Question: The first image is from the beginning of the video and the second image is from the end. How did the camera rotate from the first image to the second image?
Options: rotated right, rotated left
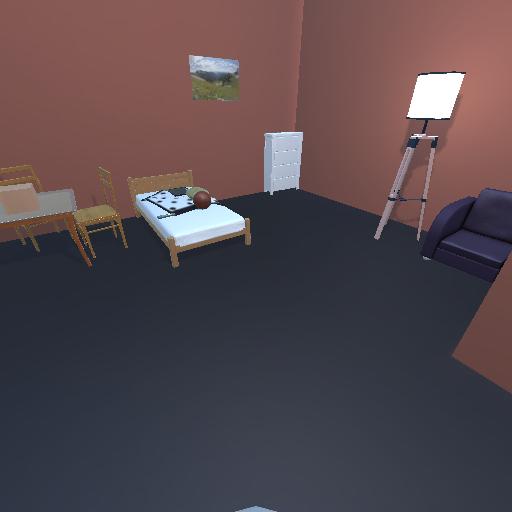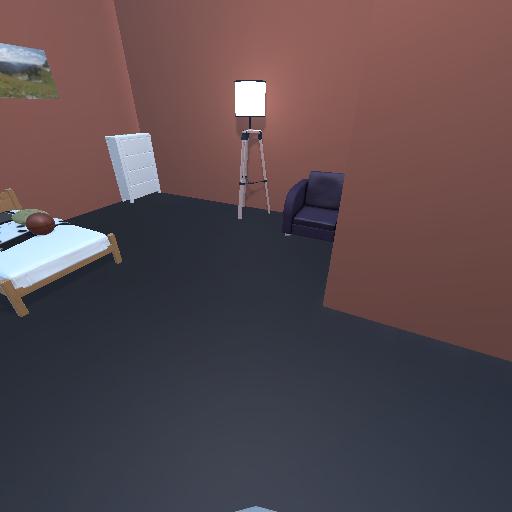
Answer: rotated right